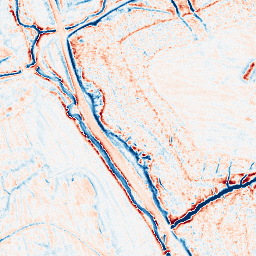
Category: edge_preserving
Decomposition family: anisotropic_diffusion
Decomposition parameters: iterations: 50
kappa: 30
gamma: 0.05
Upsampling method: quintic
Upsampling parameters: scale: 4
Upsampling scale: 4